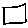
Label: square